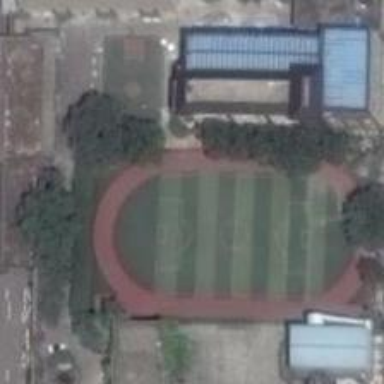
Soccer field turf is new and smooth, with a swimmng pool aside .